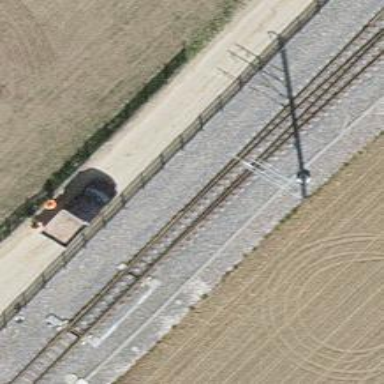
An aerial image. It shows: Narrow-gauge railway with electrified contact line.